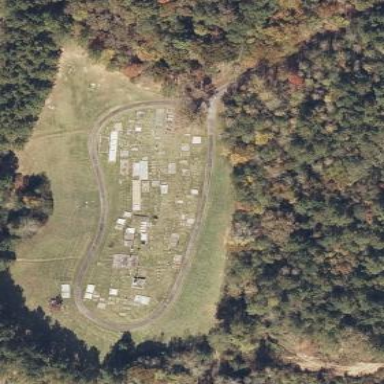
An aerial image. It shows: Graveyard area designated as cemetery.